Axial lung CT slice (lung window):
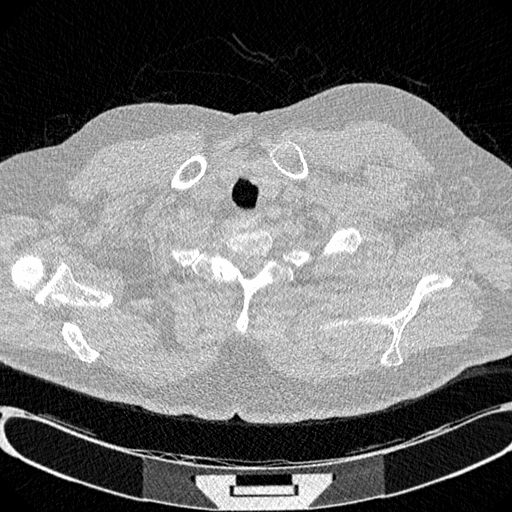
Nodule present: no